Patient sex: M
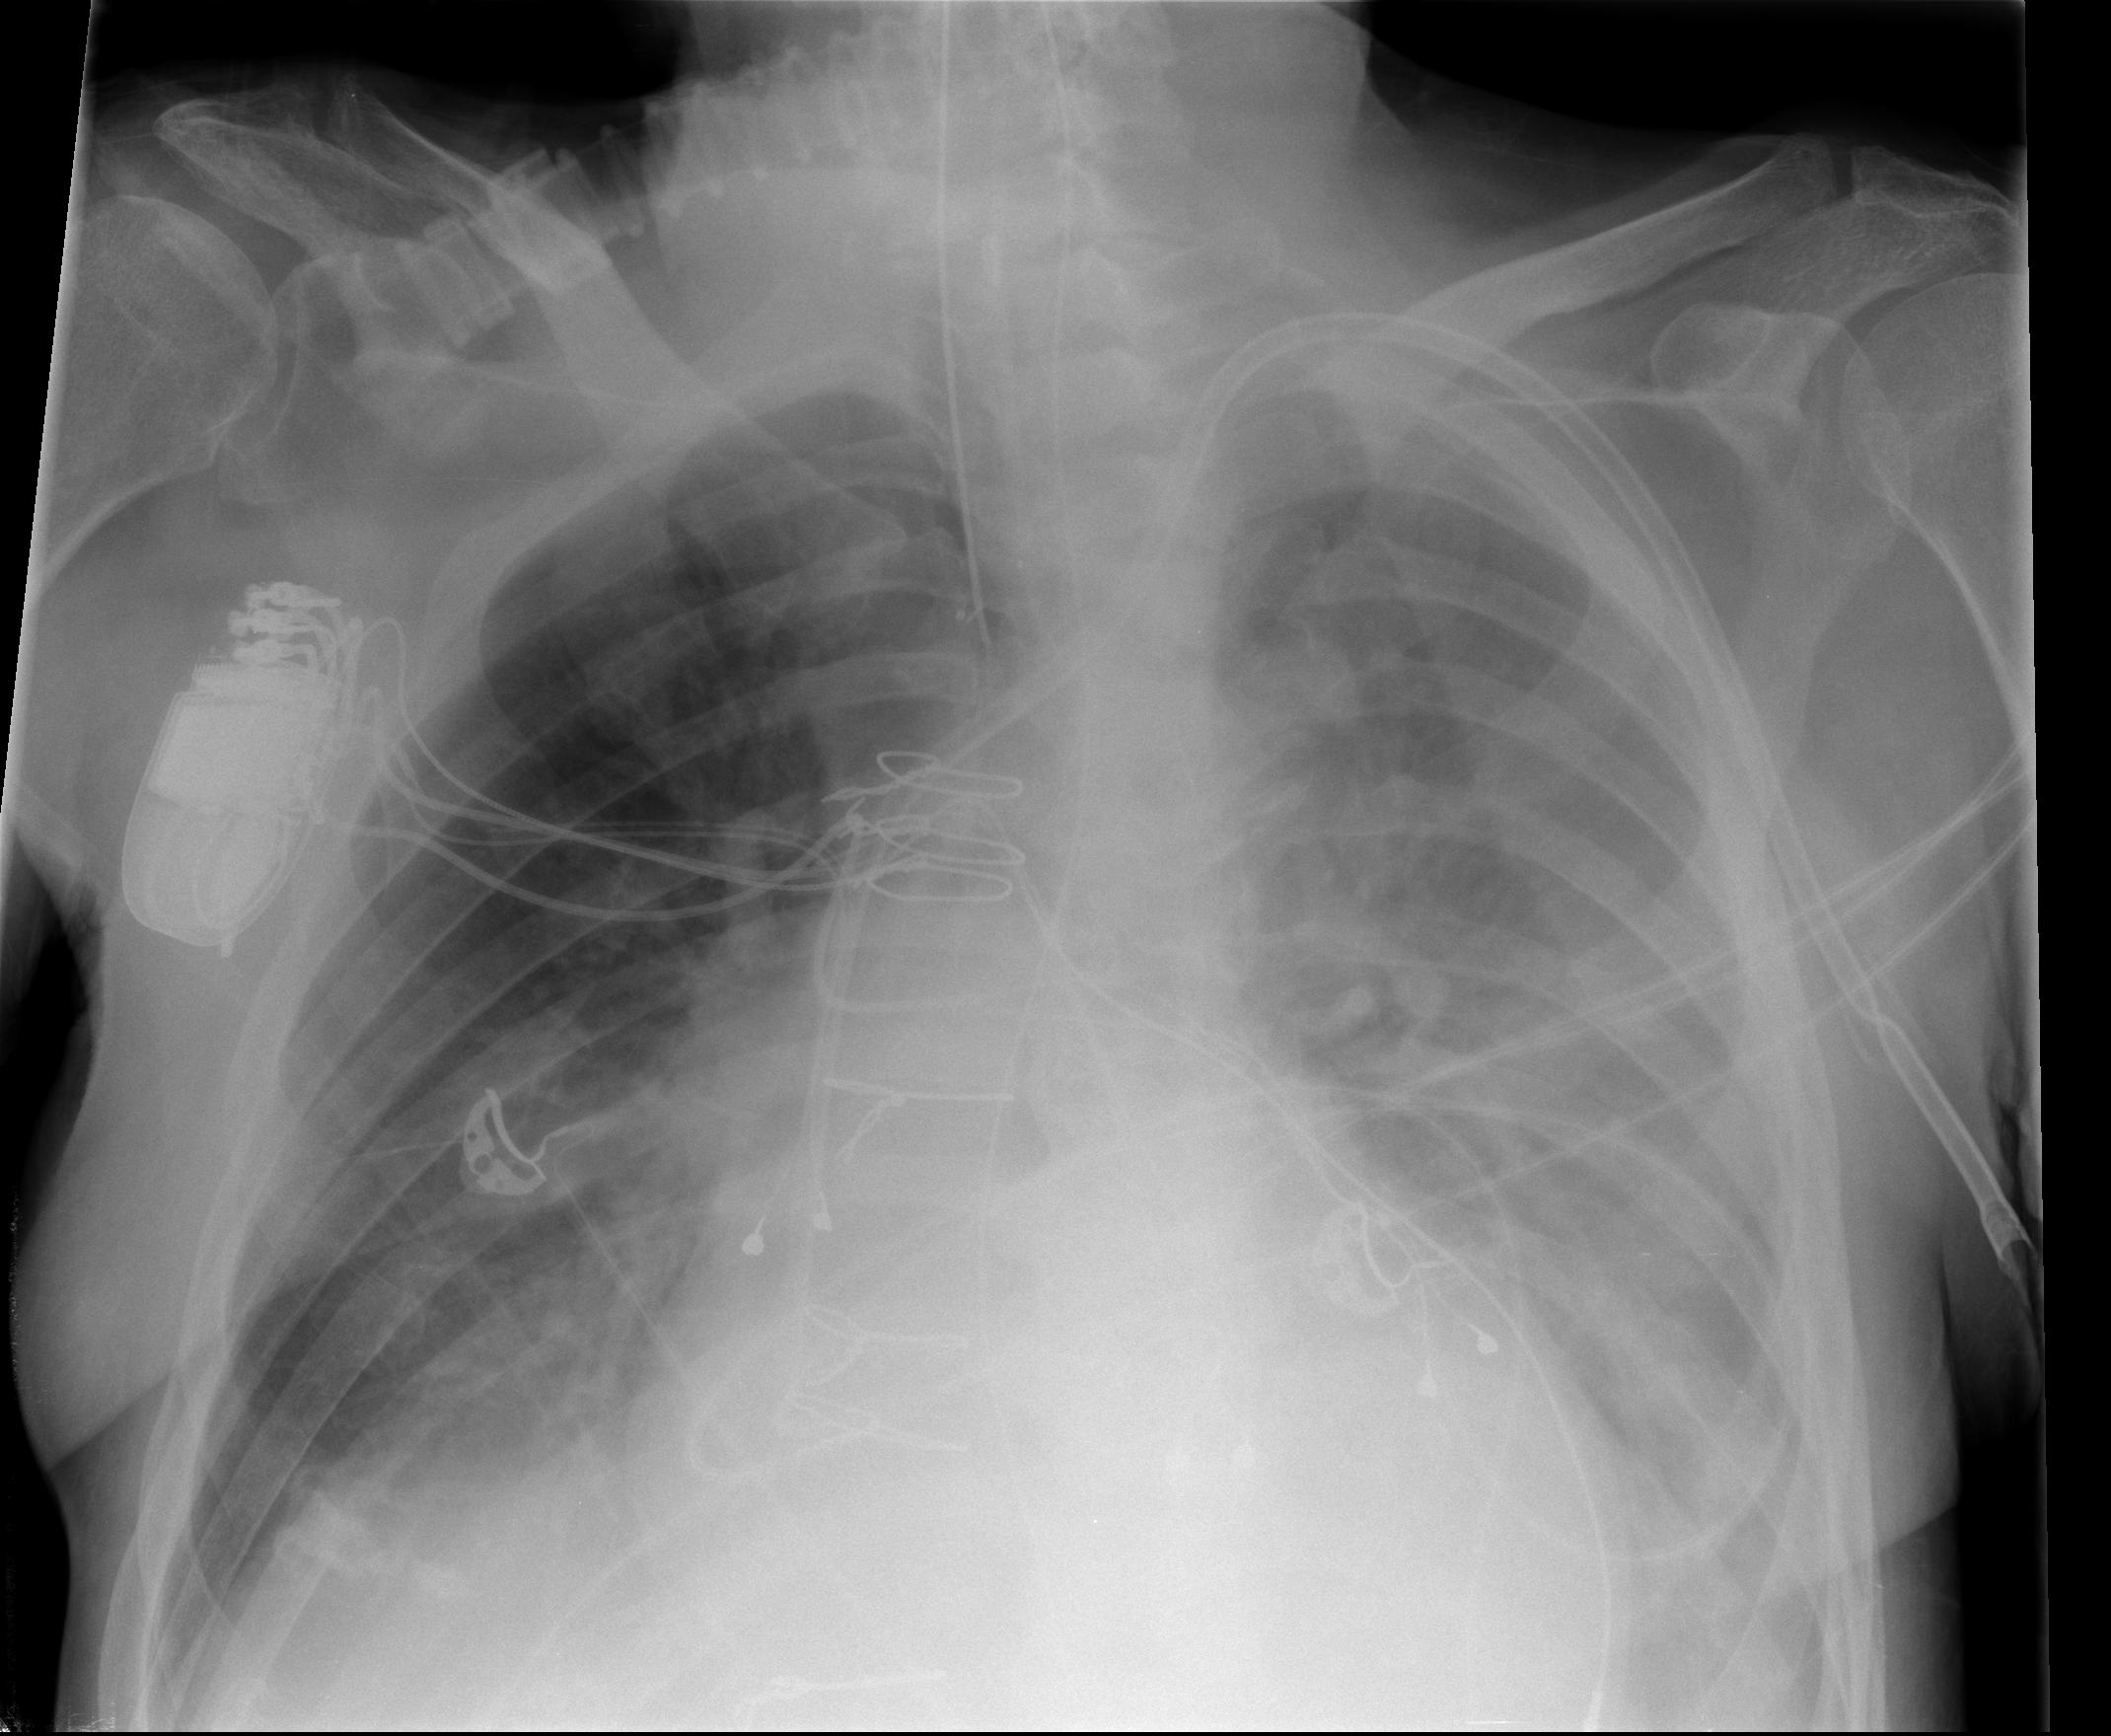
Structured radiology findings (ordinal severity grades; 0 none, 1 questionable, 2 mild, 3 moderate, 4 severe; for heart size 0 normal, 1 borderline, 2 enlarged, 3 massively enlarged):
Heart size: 2
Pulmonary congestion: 3
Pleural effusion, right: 2
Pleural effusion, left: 2
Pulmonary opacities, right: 2
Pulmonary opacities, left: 3
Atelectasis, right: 2
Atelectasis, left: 2